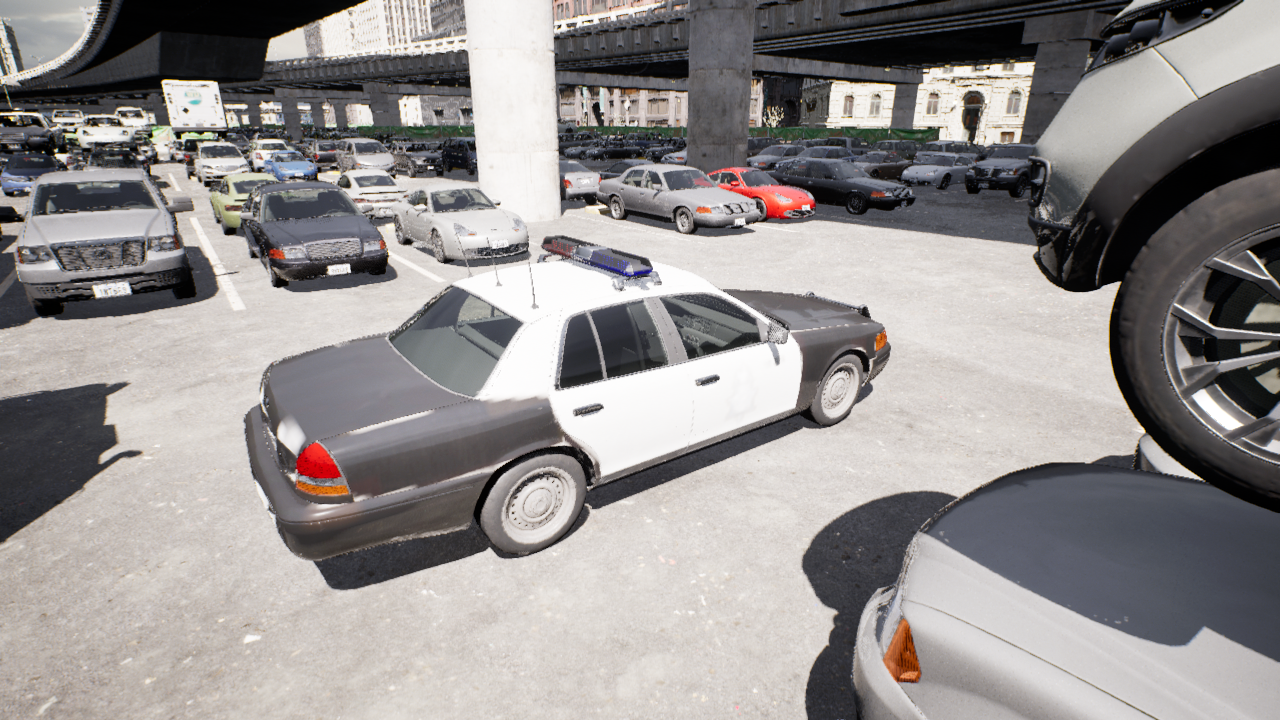
Venue: arterial
Lighting: clear day
Vehicle rig: sedan